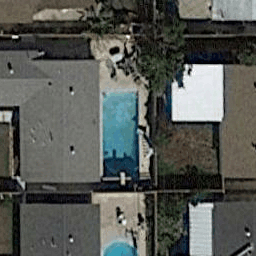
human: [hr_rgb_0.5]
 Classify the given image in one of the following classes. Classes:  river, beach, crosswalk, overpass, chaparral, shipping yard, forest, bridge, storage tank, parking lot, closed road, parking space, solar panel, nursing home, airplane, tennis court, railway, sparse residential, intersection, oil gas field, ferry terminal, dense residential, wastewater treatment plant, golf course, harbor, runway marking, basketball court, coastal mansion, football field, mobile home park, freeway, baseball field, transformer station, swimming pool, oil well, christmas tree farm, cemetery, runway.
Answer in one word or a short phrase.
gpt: swimming pool